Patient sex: F
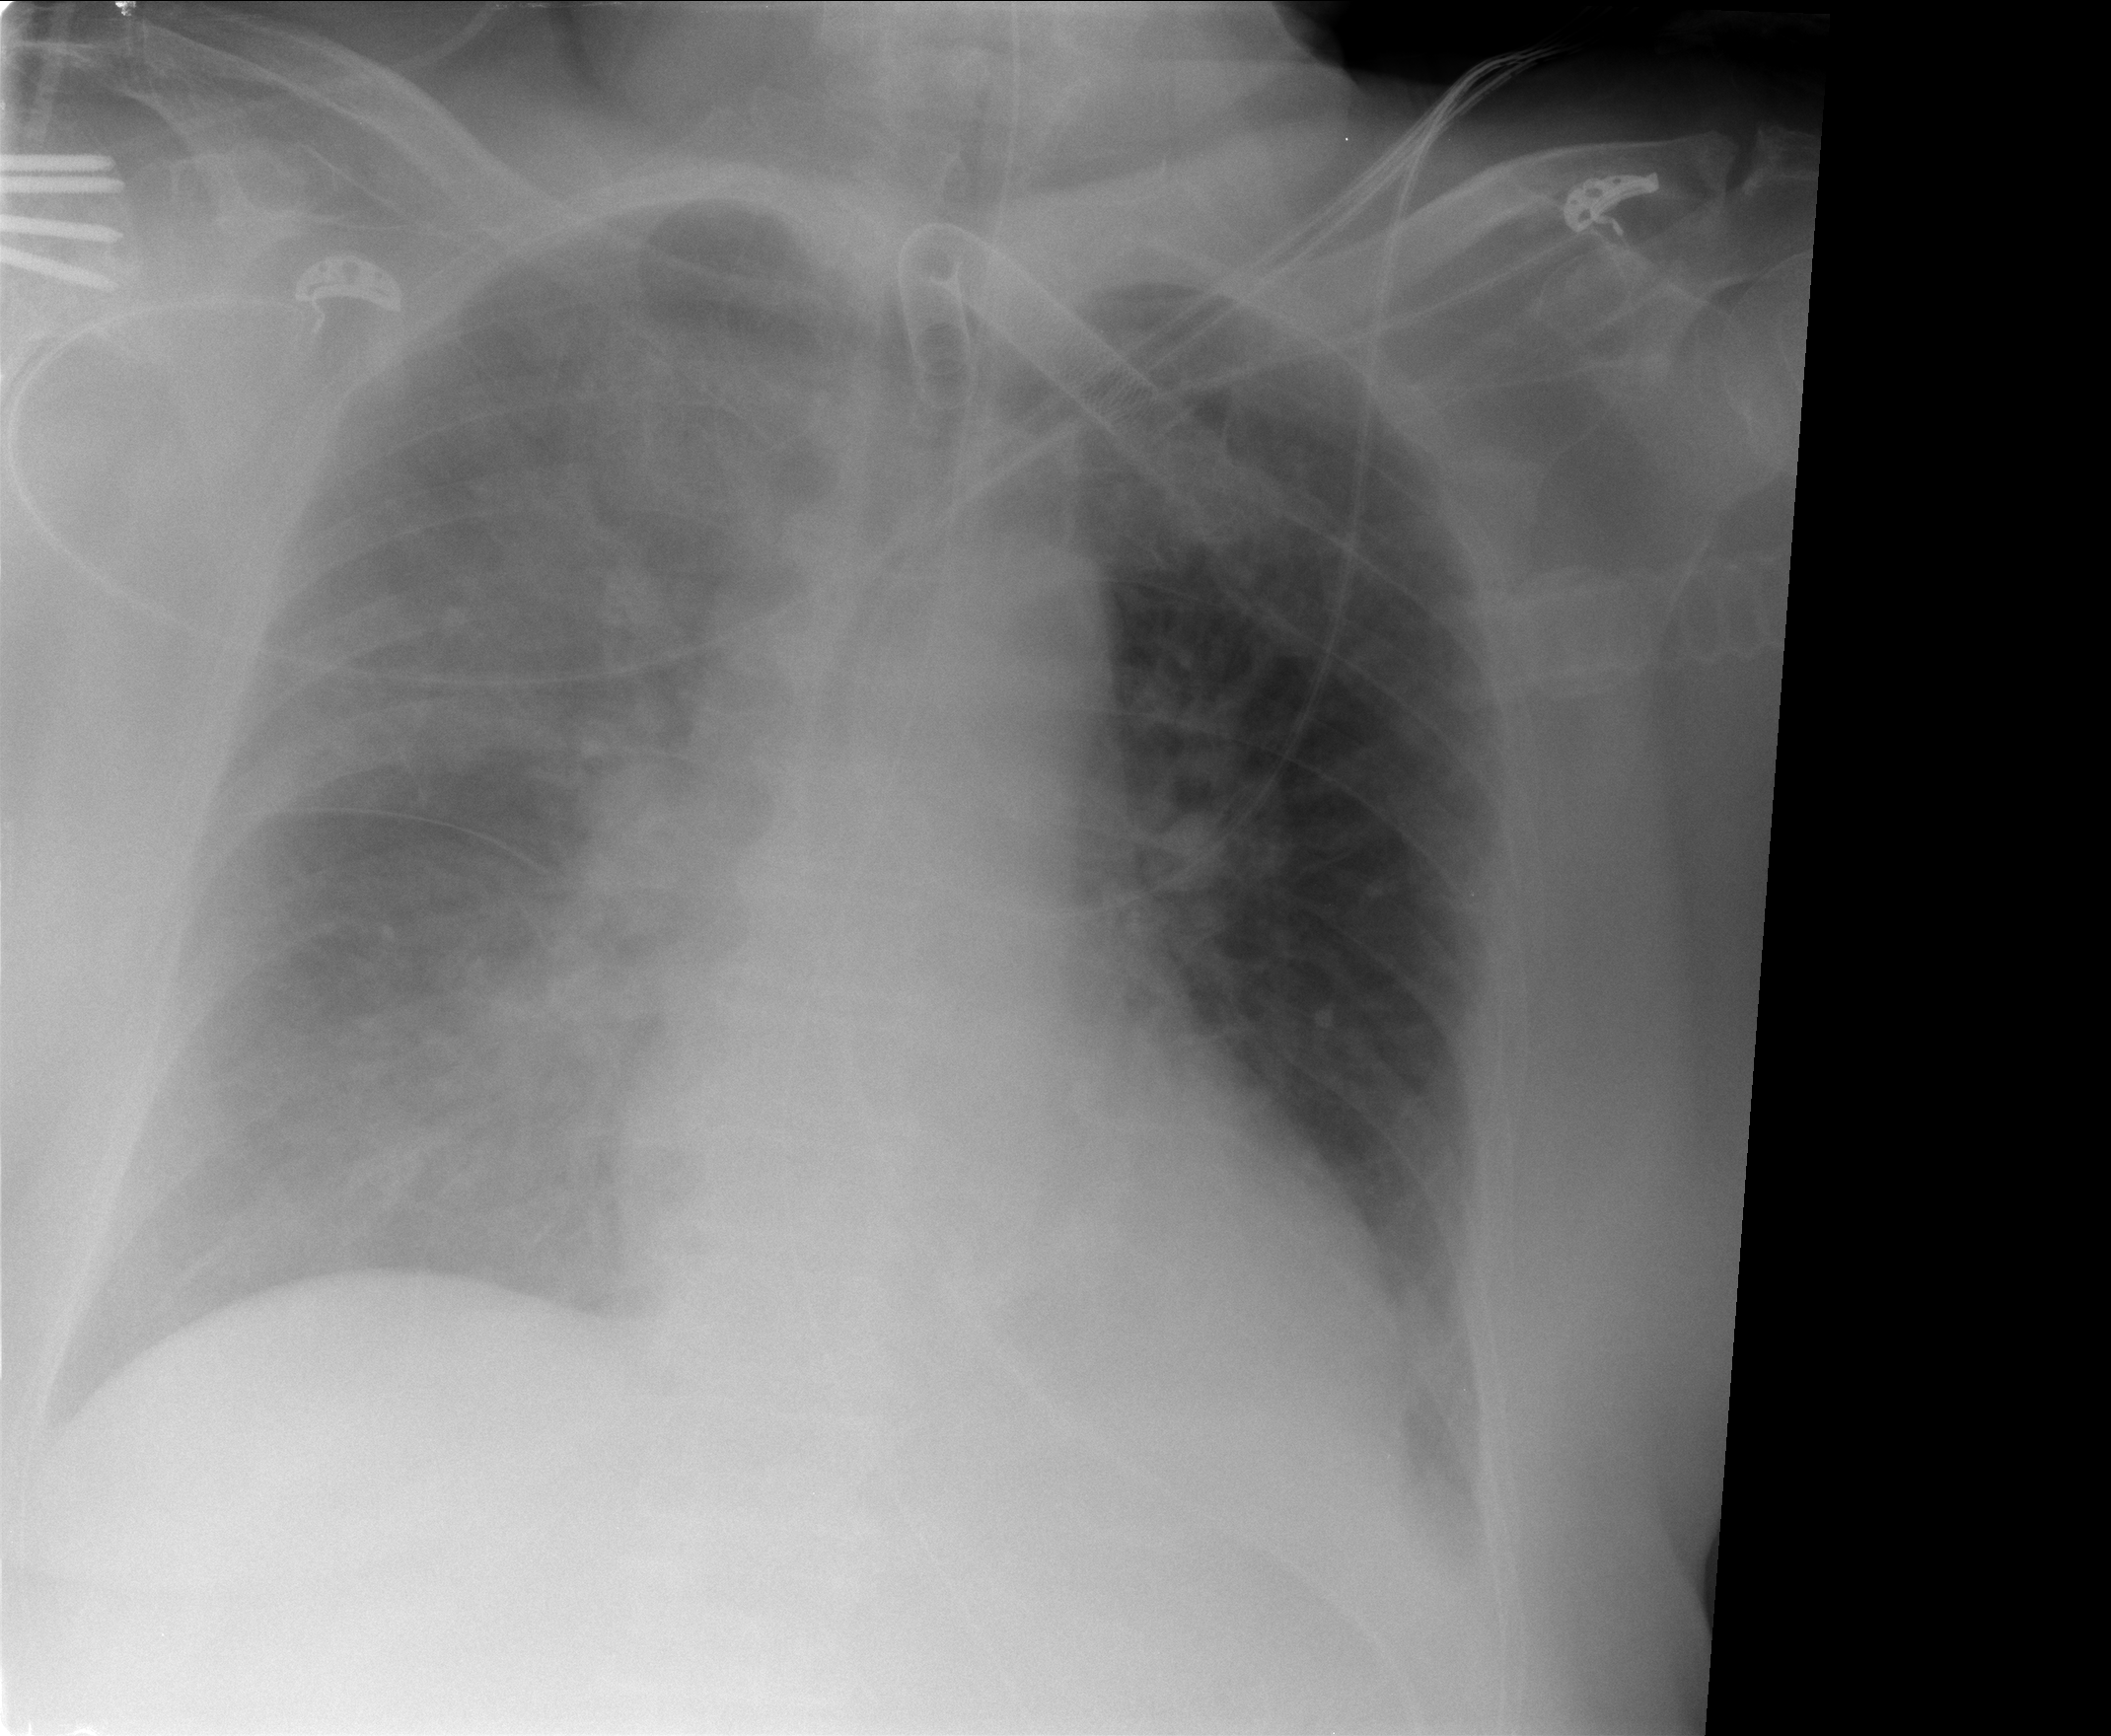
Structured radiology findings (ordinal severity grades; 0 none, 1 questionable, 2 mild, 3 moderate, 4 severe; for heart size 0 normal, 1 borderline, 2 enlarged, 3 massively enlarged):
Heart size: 1
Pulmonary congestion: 2
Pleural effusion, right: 2
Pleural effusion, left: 1
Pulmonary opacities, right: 0
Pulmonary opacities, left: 0
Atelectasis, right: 2
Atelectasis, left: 0